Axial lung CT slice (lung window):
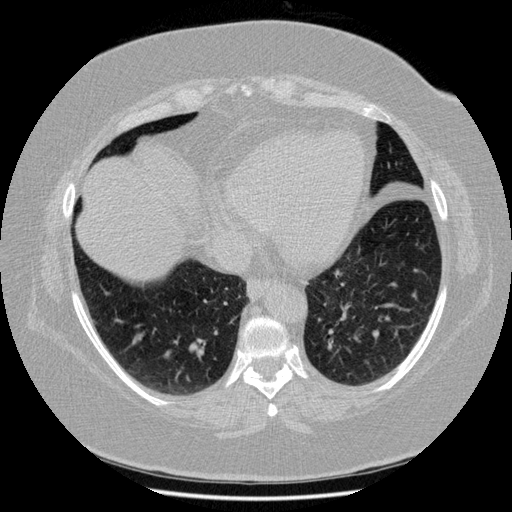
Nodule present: no